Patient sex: M
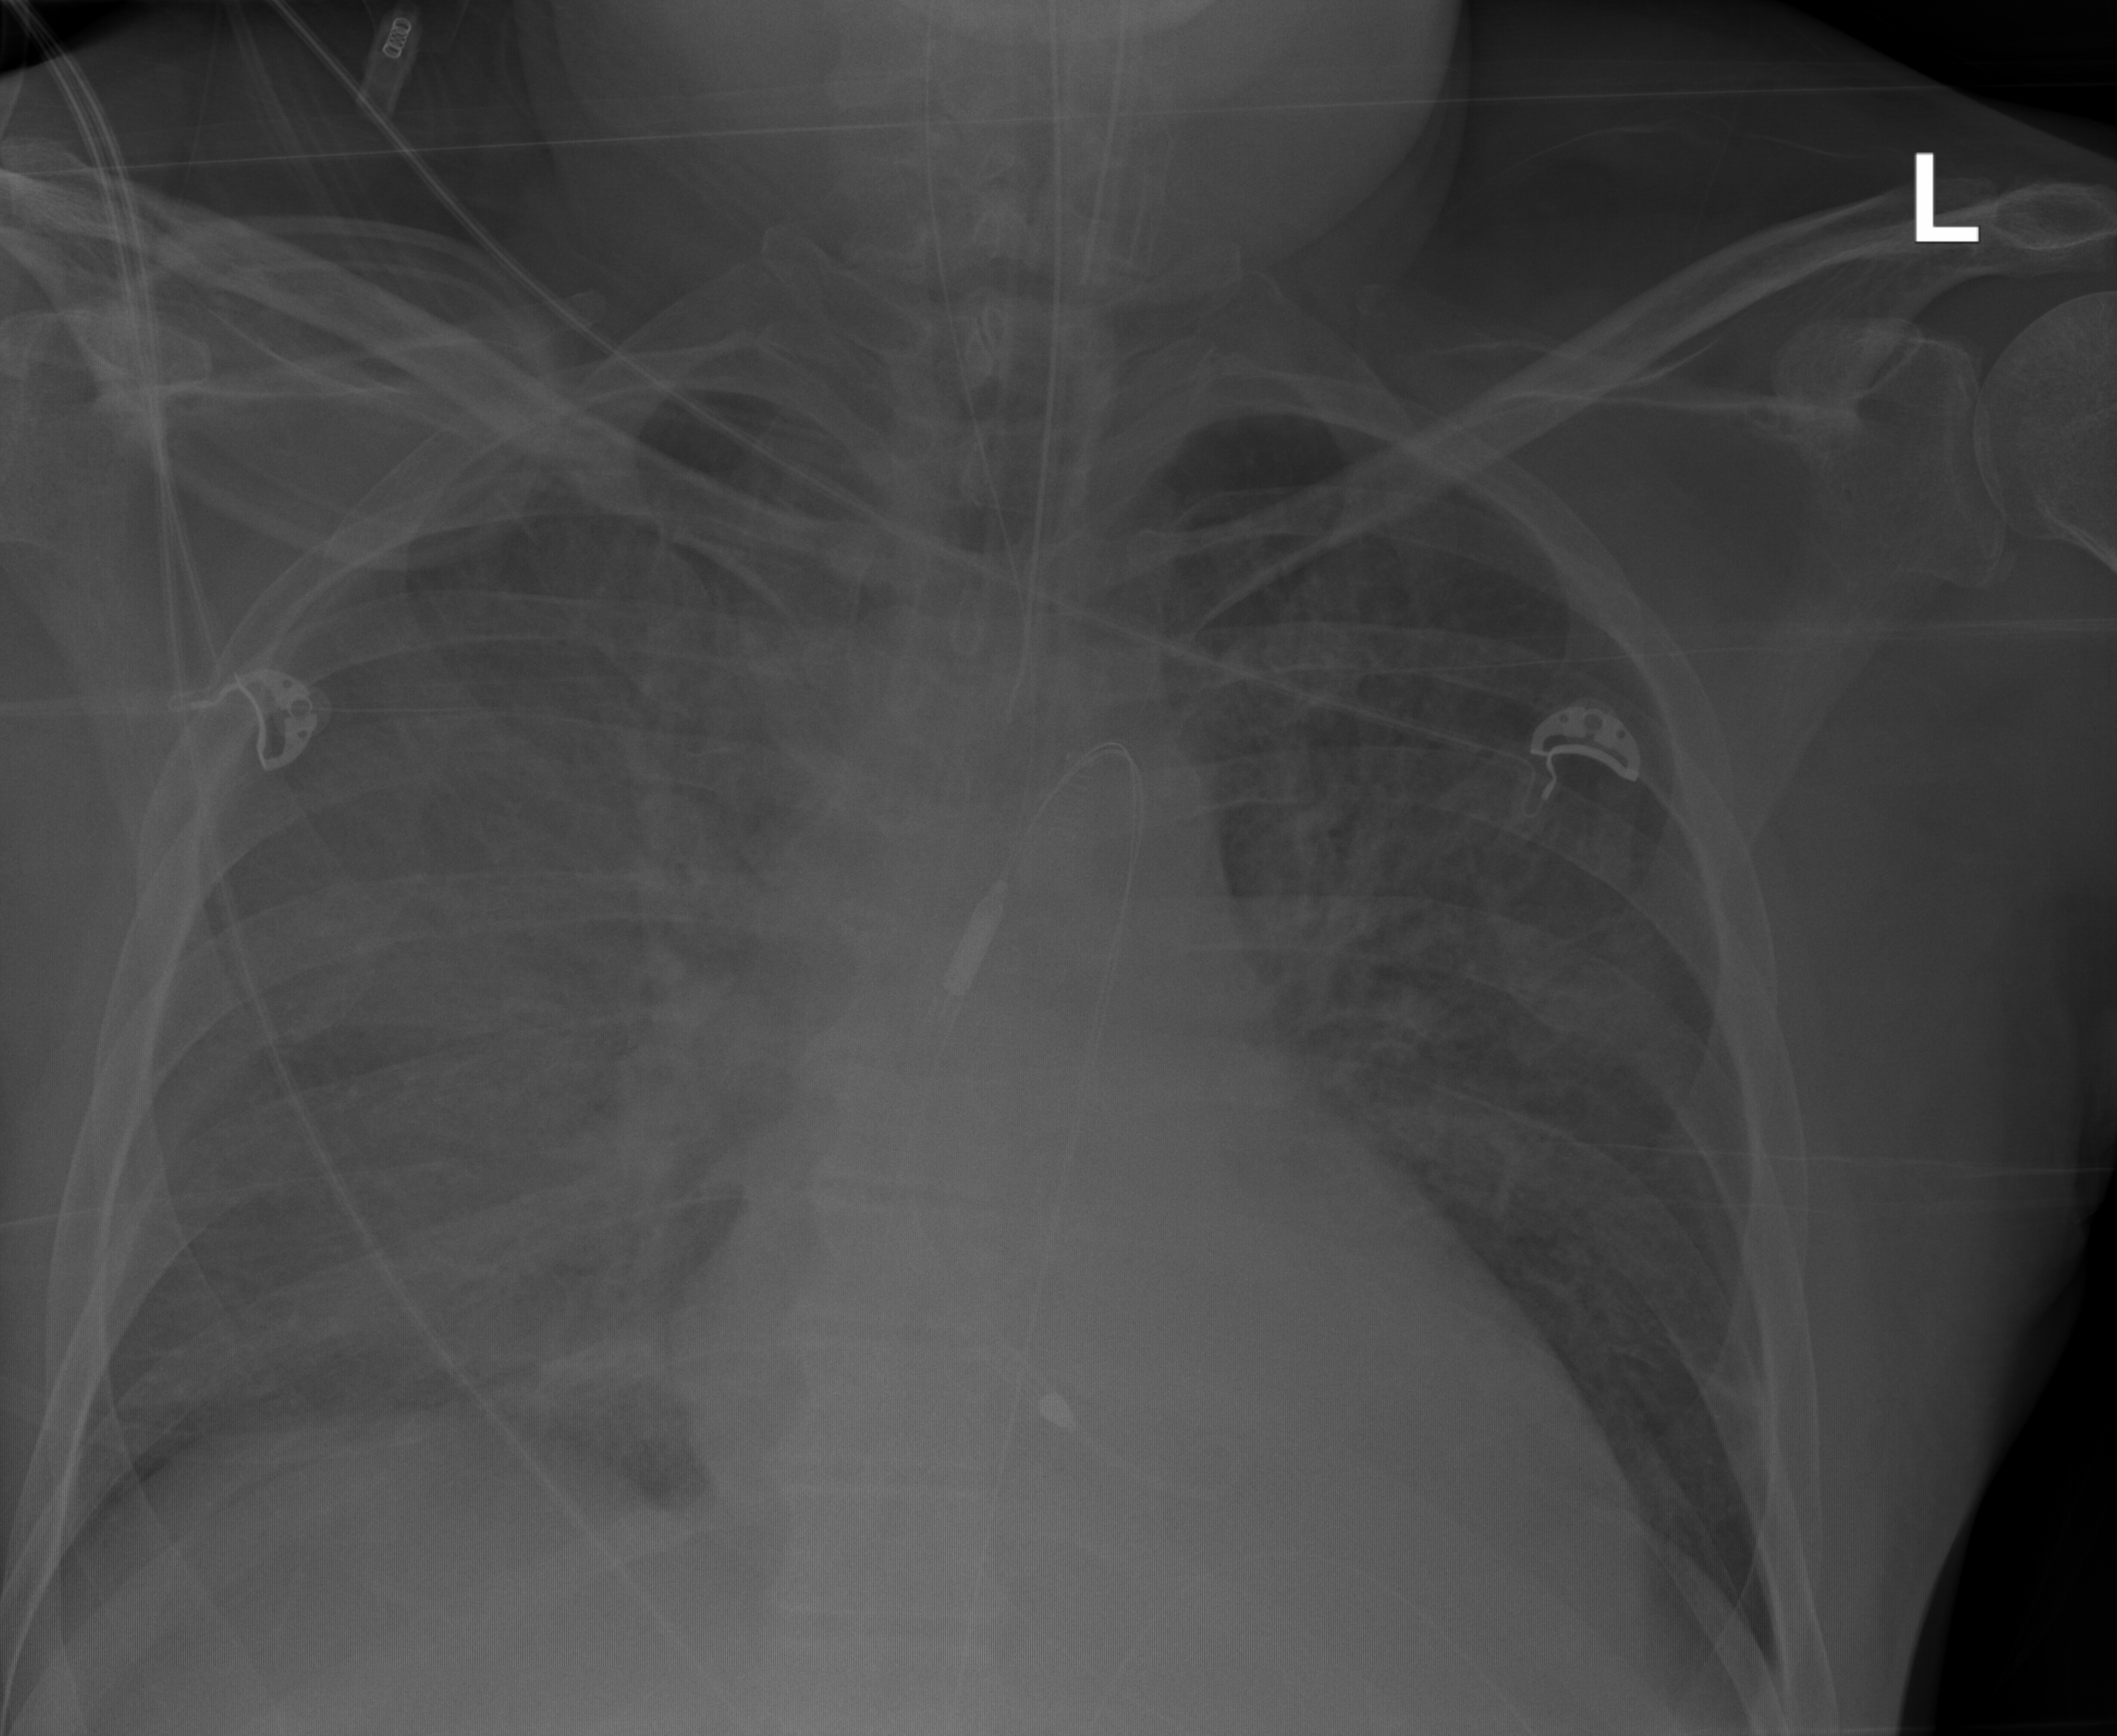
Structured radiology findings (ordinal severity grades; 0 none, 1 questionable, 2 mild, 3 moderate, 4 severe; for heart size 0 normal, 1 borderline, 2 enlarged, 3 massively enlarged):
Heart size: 2
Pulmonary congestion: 2
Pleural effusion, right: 1
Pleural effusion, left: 1
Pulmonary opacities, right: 3
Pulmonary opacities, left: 2
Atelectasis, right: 2
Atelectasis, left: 2